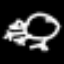
Label: frog